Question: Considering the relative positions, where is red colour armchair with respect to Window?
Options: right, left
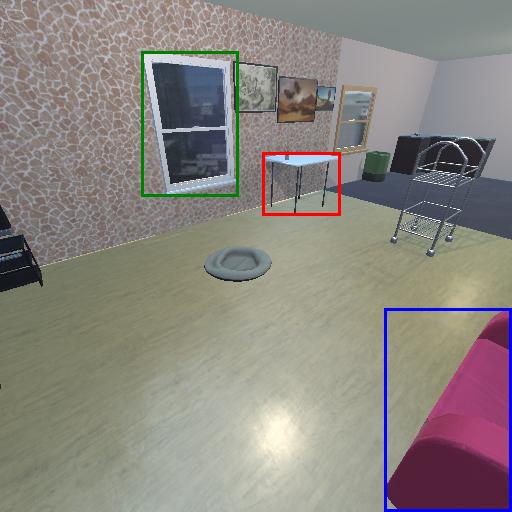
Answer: right